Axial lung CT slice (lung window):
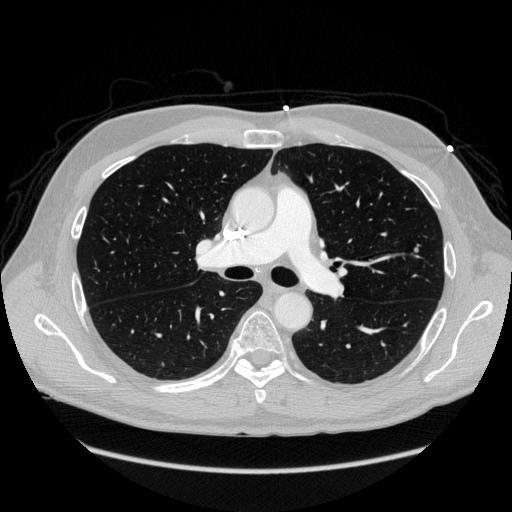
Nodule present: yes
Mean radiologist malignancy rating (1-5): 2.5